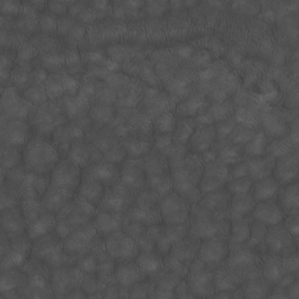
Label: non_frost